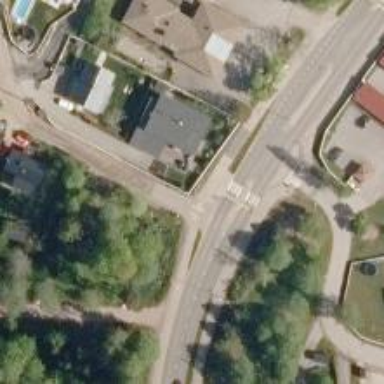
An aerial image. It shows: Road with "give way" sign.